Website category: movie
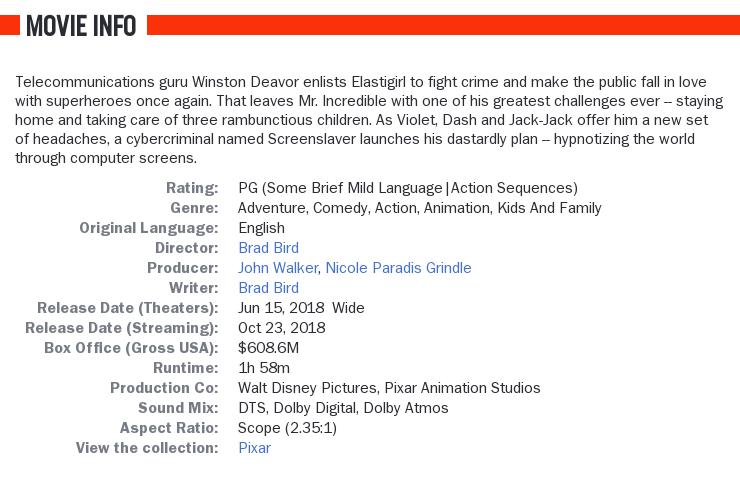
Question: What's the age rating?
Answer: PG (Some Brief Mild Language|Action Sequences)

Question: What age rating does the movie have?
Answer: PG (Some Brief Mild Language|Action Sequences)

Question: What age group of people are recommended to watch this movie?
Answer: PG (Some Brief Mild Language|Action Sequences)

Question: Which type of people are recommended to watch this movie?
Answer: PG (Some Brief Mild Language|Action Sequences)

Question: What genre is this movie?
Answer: adventure, comedy, action, animation, kids and family

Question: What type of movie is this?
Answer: adventure, comedy, action, animation, kids and family

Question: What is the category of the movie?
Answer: adventure, comedy, action, animation, kids and family

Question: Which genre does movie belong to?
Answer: adventure, comedy, action, animation, kids and family

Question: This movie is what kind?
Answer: adventure, comedy, action, animation, kids and family

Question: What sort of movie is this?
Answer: adventure, comedy, action, animation, kids and family

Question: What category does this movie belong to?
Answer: adventure, comedy, action, animation, kids and family

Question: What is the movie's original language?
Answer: English

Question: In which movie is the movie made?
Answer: English

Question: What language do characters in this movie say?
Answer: English

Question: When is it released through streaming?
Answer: Oct 23, 2018

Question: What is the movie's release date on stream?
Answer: Oct 23, 2018

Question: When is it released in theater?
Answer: Jun 15, 2018 wide

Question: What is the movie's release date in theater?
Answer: Jun 15, 2018 wide

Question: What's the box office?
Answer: $608.6M

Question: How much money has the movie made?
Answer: $608.6M

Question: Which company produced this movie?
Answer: Walt Disney Pictures, Pixar Animation Studios

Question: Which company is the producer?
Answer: Walt Disney Pictures, Pixar Animation Studios

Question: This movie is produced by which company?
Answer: Walt Disney Pictures, Pixar Animation Studios

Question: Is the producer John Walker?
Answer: yes

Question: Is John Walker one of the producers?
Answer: yes

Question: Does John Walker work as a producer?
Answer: yes

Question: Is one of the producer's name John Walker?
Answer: yes

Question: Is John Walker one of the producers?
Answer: yes

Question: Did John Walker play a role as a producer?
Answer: yes

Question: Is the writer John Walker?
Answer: no

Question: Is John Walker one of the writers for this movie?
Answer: no

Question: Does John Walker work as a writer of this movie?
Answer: no

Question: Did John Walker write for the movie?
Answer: no

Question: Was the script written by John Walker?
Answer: no

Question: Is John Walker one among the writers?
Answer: no

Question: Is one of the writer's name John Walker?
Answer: no

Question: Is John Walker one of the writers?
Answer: no

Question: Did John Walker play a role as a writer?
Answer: no

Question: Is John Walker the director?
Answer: no

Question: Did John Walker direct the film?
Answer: no

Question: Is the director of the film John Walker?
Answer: no

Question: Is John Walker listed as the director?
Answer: no

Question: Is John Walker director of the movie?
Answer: no

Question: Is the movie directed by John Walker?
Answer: no

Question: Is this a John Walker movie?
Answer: no

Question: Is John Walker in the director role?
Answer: no

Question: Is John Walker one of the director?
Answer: no

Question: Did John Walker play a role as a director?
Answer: no

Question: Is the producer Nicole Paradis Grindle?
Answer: yes

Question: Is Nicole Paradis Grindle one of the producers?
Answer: yes

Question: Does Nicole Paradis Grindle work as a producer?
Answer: yes

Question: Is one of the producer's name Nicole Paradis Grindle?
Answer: yes

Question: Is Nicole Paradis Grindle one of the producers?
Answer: yes

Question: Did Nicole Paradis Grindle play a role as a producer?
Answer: yes

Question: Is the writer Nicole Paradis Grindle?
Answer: no

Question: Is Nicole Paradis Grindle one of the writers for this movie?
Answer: no

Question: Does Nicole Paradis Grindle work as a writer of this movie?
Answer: no

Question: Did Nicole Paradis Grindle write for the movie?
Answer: no

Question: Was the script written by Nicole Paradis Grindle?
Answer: no

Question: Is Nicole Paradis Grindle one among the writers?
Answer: no

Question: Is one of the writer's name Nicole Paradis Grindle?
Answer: no

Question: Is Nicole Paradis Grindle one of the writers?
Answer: no

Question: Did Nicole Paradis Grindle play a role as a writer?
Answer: no

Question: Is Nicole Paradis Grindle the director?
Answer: no